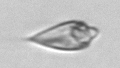
Label: Oxytoxum